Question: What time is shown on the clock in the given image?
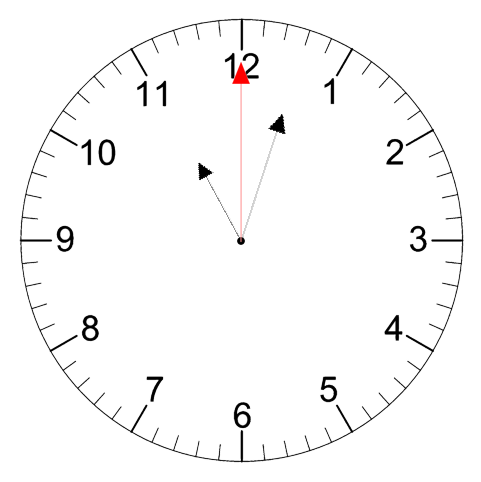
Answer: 11:03:00